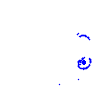
Particle: kaon